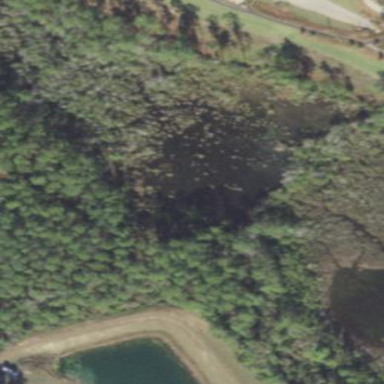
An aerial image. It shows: Marshy wetland area.